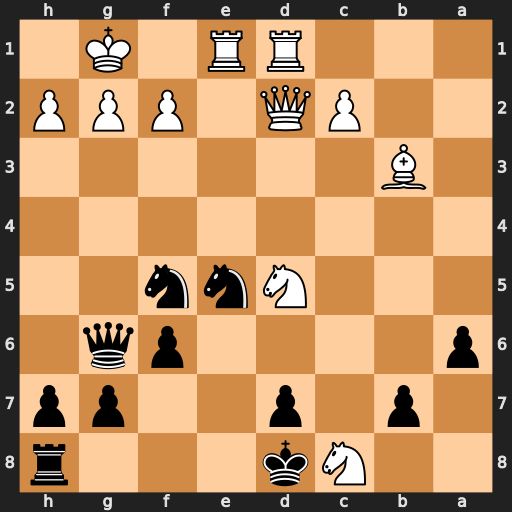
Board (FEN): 2Nk3r/1p1p2pp/p4pq1/3Nnn2/8/1B6/2PQ1PPP/3RR1K1
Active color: b
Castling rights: -
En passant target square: -
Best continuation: Nf3+ Kh1 Nxd2 Rxd2 Kxc8